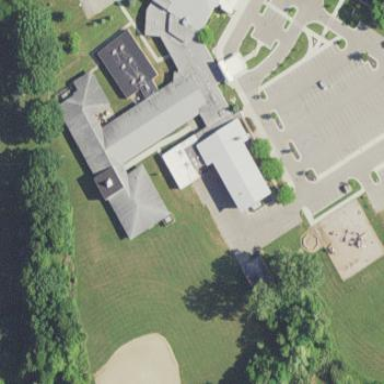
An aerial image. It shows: School building.